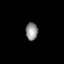
Tissue: prostate
Cell type: Fibroblasts
Senescence score: 0.7214
Nuclear area (px): 207
Mean DAPI intensity: 144.86